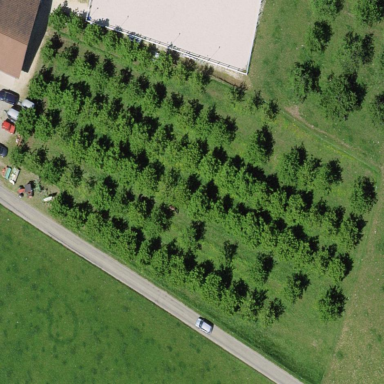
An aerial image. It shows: Orchard.